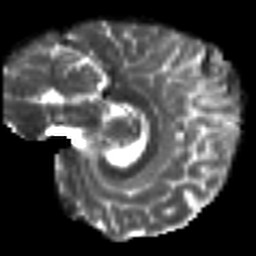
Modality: T2w
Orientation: sagittal
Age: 25
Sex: female
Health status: healthy
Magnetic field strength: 3 T
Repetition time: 9 s
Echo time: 0.093 s